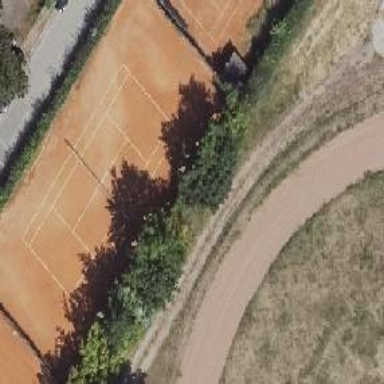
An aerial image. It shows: Tennis court on pitch designated for leisure land.